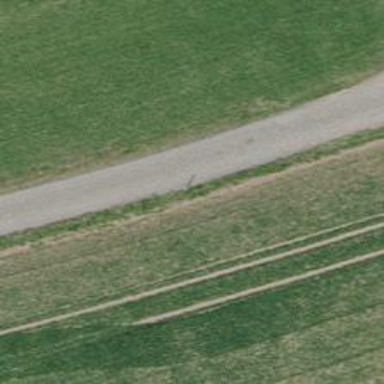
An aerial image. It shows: Unclassified road with asphalt surface.